Question: I need to create list of some static options in fragment. There is screen with options:

I want to make something like that. What should I use for more efficient way?
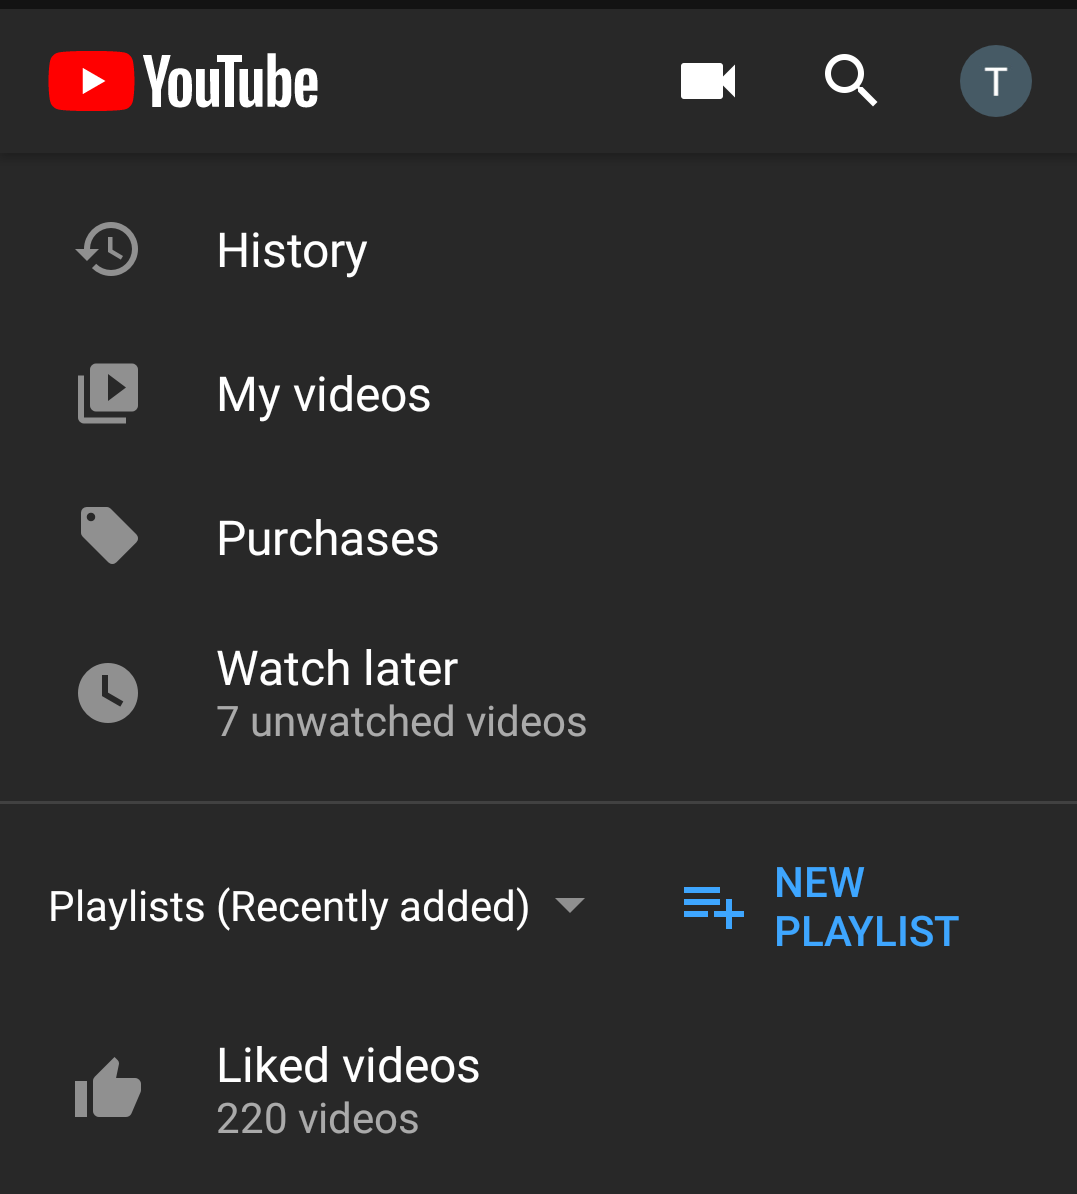
Answer: It's visually similar to the <URL>, but as explained by Mehmed, it's just de RecyclerView, or even few items in a vertical LinearLayout